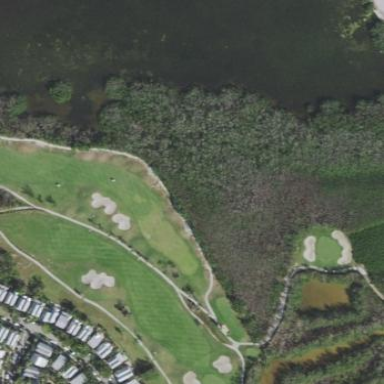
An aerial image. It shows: Grassy area designated as golf fairway.